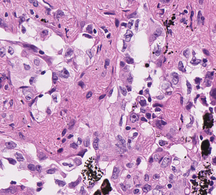
Tumor epithelial tissue: yes
Tumor-associated stroma tissue: yes
Normal tissue: no